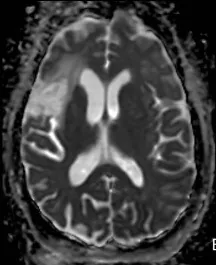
ADC. Show T2 shine-through but no definite restricted diffusion in the involved regions. Also noted is a chronic infarct in the right frontal lobe.
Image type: radiology (mri)